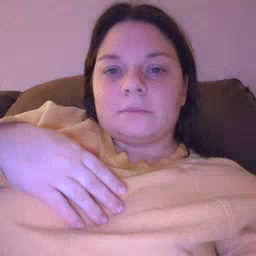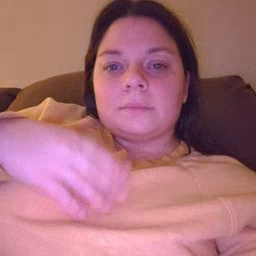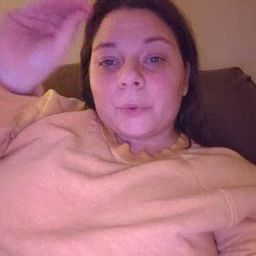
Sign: boy